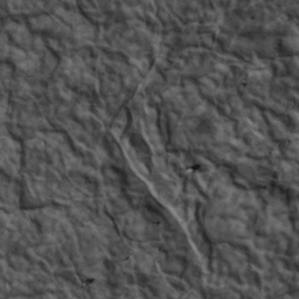
Label: non_frost